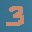
Label: 3